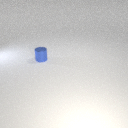
small blue metal cylinder